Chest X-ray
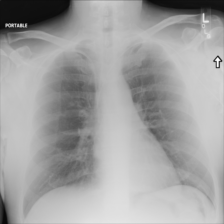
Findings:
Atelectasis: negative
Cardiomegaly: negative
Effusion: negative
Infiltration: negative
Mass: negative
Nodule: negative
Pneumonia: negative
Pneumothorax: negative
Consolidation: negative
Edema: negative
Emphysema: negative
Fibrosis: negative
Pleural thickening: negative
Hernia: negative